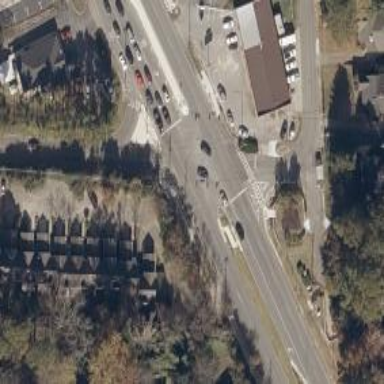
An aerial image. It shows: Marked road crossing.